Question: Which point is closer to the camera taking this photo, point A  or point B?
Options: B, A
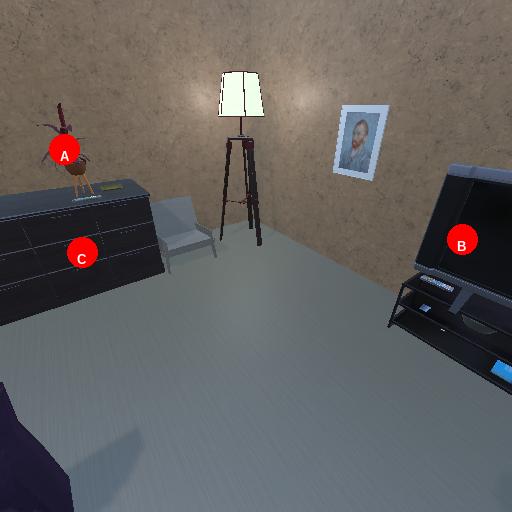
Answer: B